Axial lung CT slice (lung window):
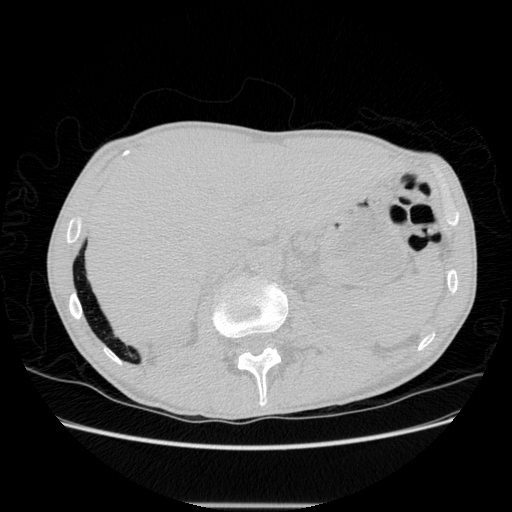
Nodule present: no